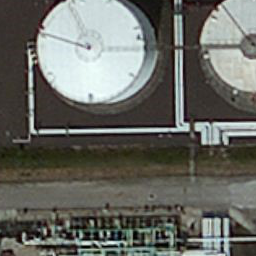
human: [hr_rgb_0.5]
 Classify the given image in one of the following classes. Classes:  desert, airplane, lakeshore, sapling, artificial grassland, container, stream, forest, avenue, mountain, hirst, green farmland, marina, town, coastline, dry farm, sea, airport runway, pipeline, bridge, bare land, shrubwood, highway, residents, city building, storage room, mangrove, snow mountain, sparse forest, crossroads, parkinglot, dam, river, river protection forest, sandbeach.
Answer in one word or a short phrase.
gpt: storage room